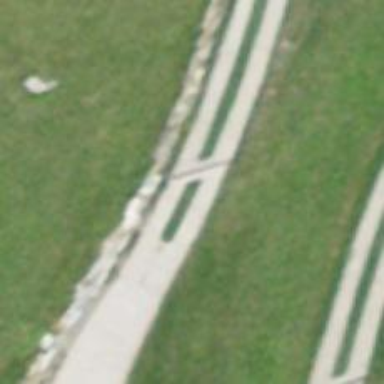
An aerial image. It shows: Track road with concrete lanes of grade1 quality.